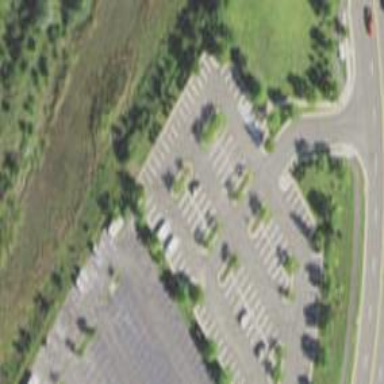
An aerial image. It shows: Asphalt parking aisle along service road.